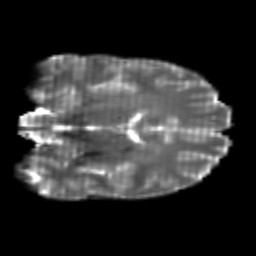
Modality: T2w
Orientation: coronal
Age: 22
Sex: male
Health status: healthy
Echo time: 0.074 s